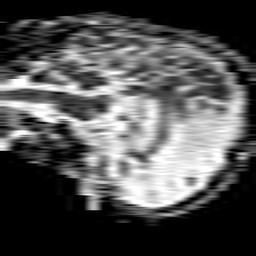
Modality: ADC
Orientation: sagittal
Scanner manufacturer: philips
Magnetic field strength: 1.5 T
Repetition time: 4.6 s
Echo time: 0.08631 s